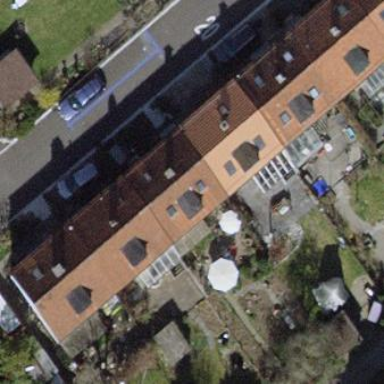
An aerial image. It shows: Gabled house with tile roof oriented across the building.